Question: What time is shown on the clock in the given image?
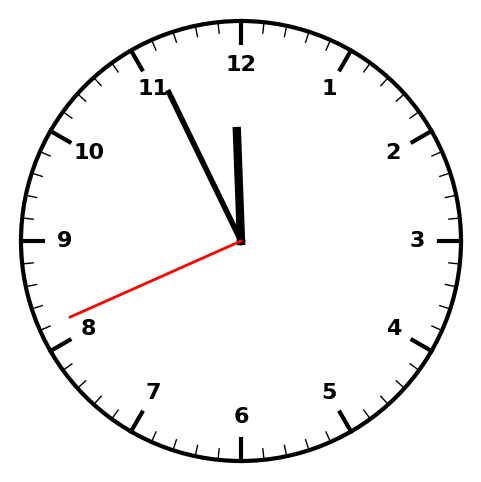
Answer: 11:55:41